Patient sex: M
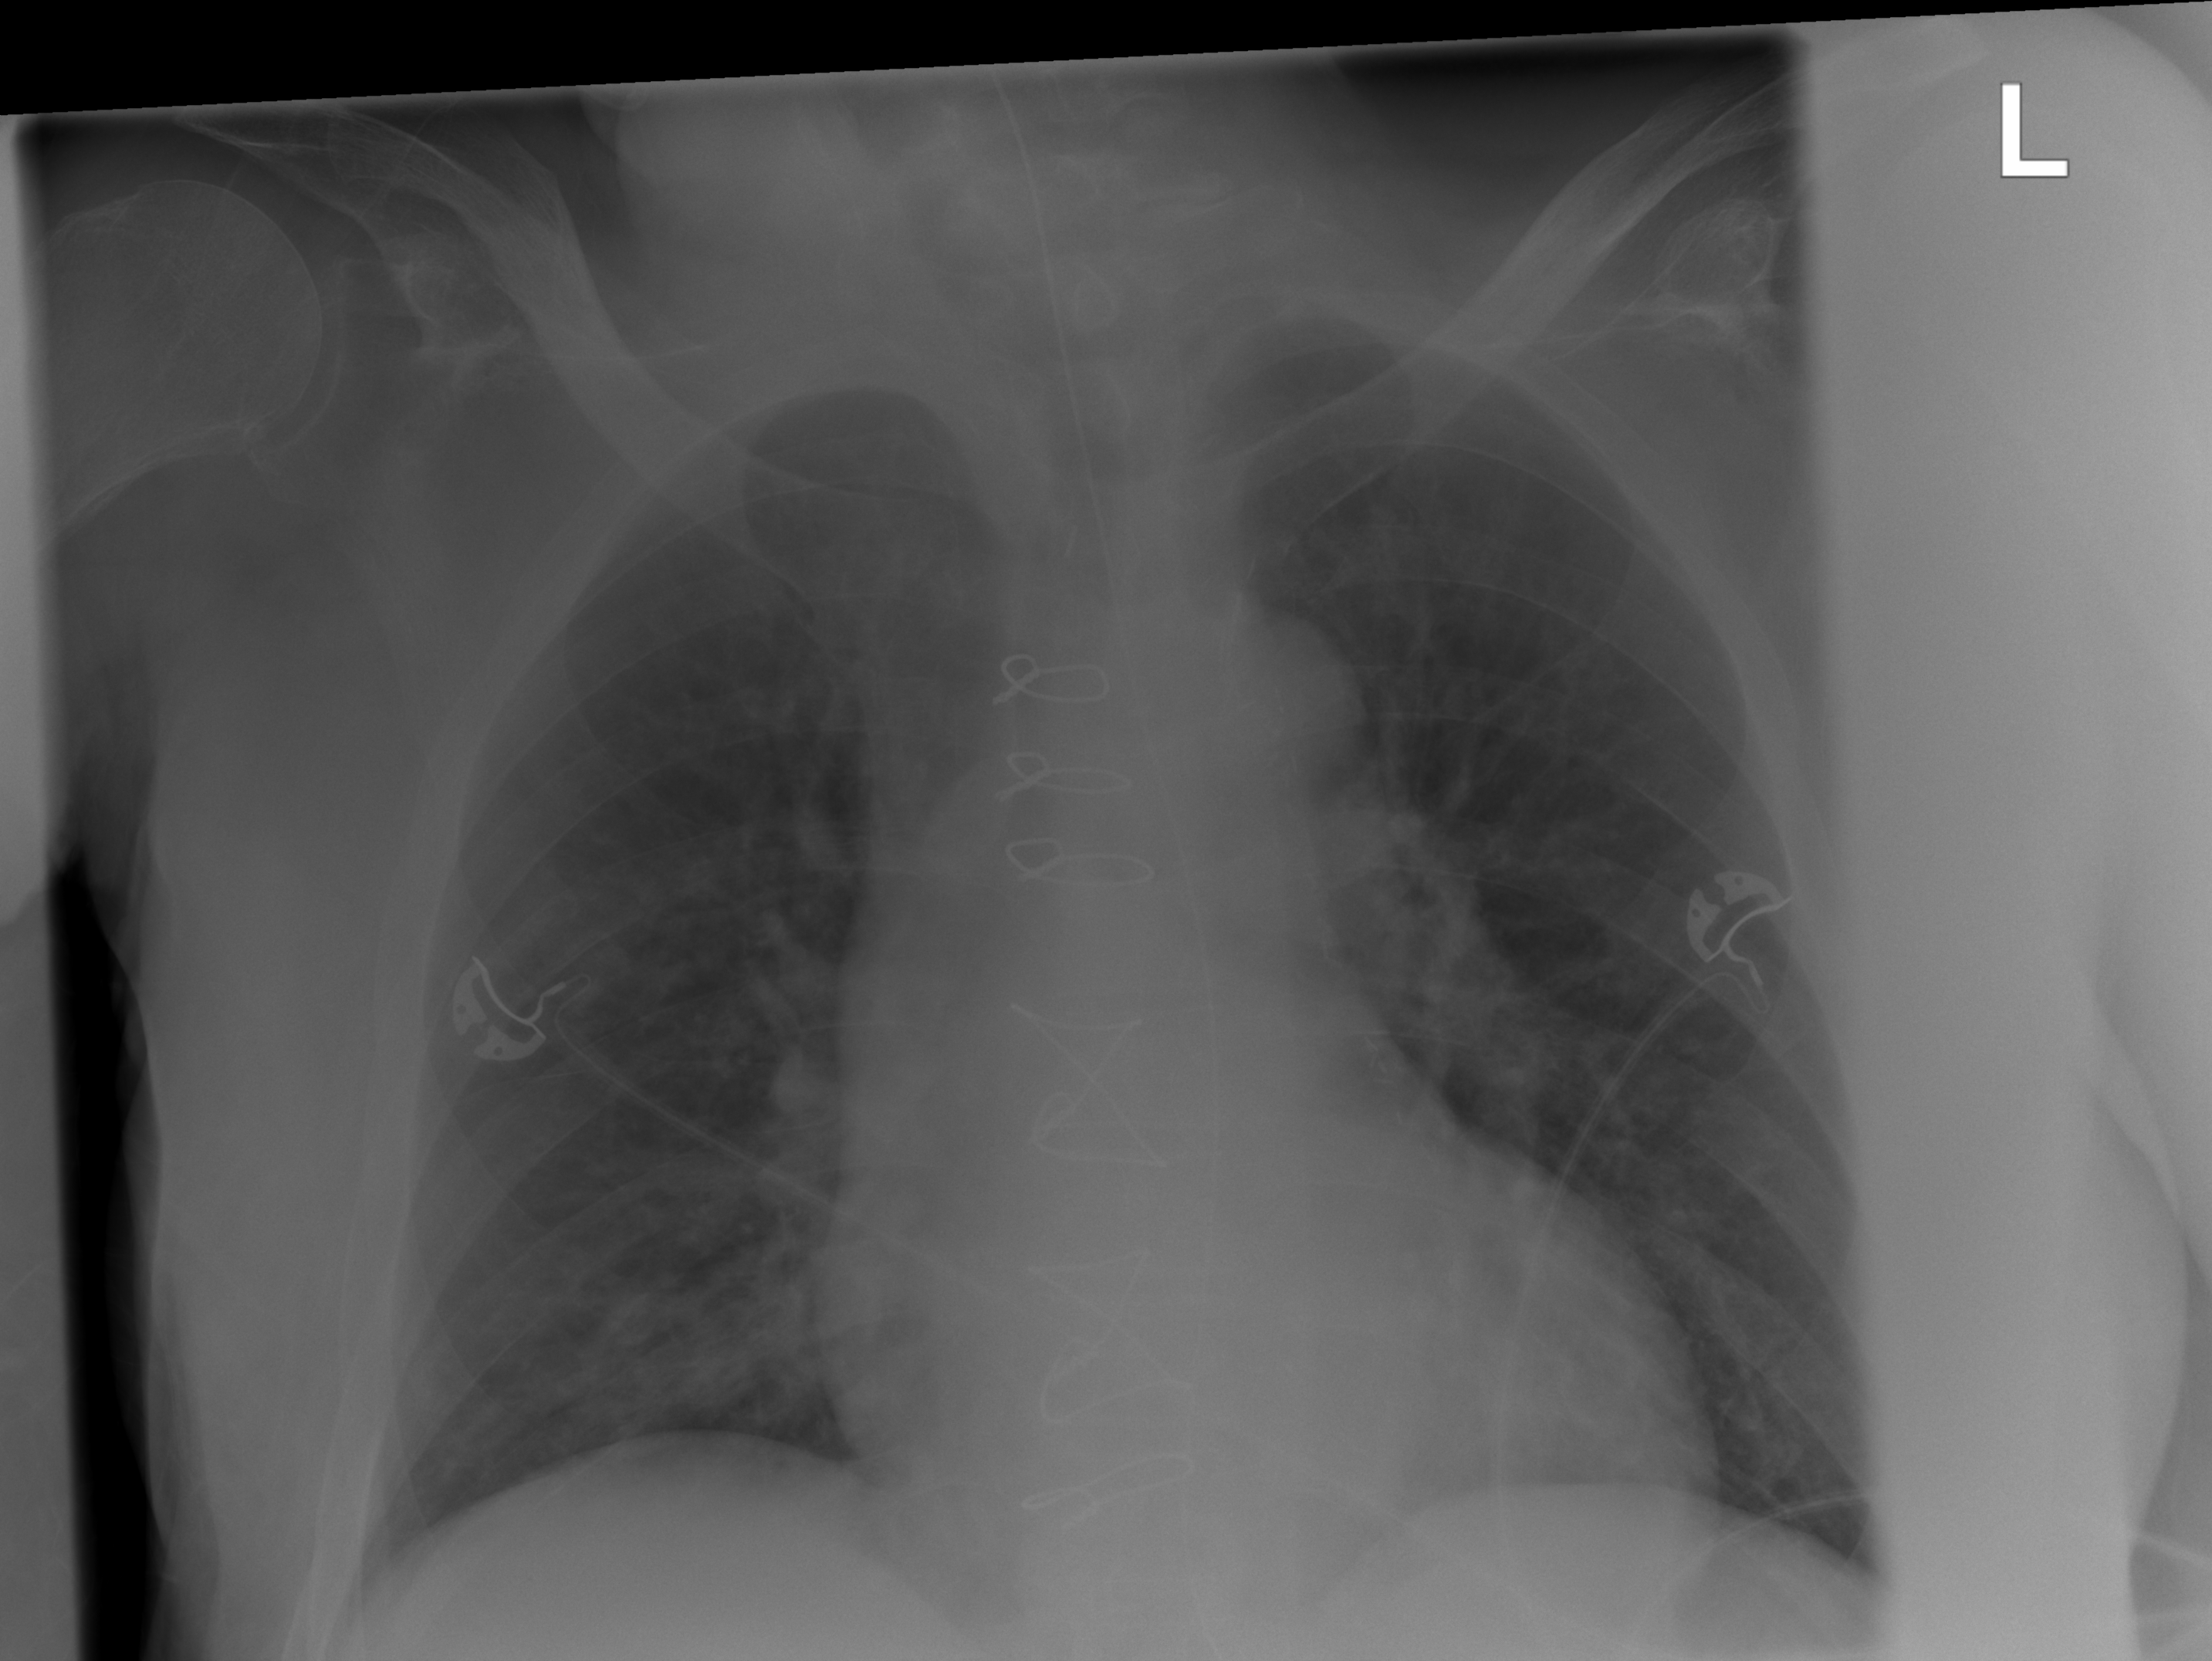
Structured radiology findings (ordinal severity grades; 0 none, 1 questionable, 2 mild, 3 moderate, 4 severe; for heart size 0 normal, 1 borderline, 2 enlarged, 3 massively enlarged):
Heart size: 0
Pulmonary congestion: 0
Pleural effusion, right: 0
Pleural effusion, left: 0
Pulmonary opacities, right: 2
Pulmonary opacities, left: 0
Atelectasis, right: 2
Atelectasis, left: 0